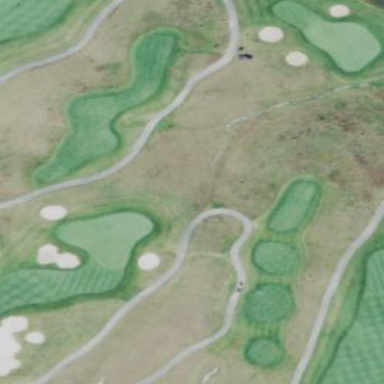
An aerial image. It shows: Grassy area designated as golf tee.